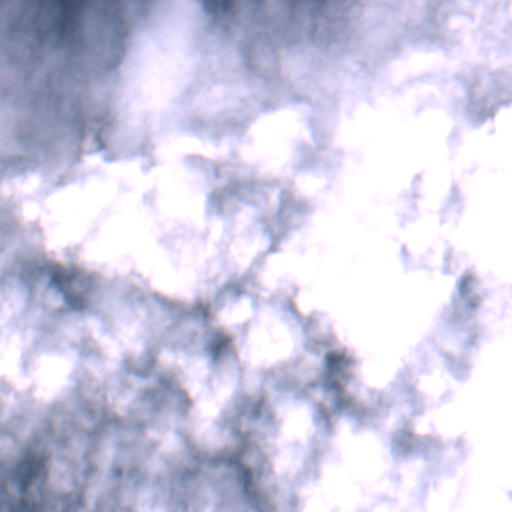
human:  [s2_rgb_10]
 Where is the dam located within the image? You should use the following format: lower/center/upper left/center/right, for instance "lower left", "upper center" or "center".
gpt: The dam is located in the upper left of the image.
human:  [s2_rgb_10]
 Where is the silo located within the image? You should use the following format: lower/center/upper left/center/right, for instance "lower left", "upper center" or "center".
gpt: The silo is located in the center left of the image.
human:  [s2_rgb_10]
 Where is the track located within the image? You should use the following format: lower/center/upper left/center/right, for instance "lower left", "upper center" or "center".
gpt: The track is located in the upper left of the image.
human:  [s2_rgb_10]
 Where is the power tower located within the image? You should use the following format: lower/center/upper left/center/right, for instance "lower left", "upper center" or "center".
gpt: There is no power tower in the image.